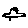
Label: bird